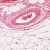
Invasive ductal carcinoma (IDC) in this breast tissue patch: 0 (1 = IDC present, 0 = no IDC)